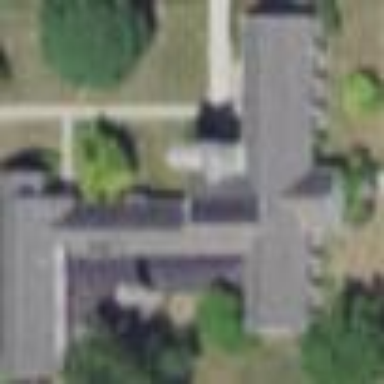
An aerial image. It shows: Church which is place of worship.